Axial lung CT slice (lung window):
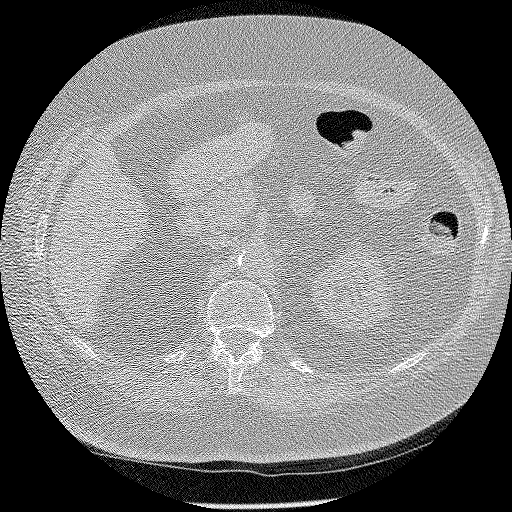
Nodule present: no